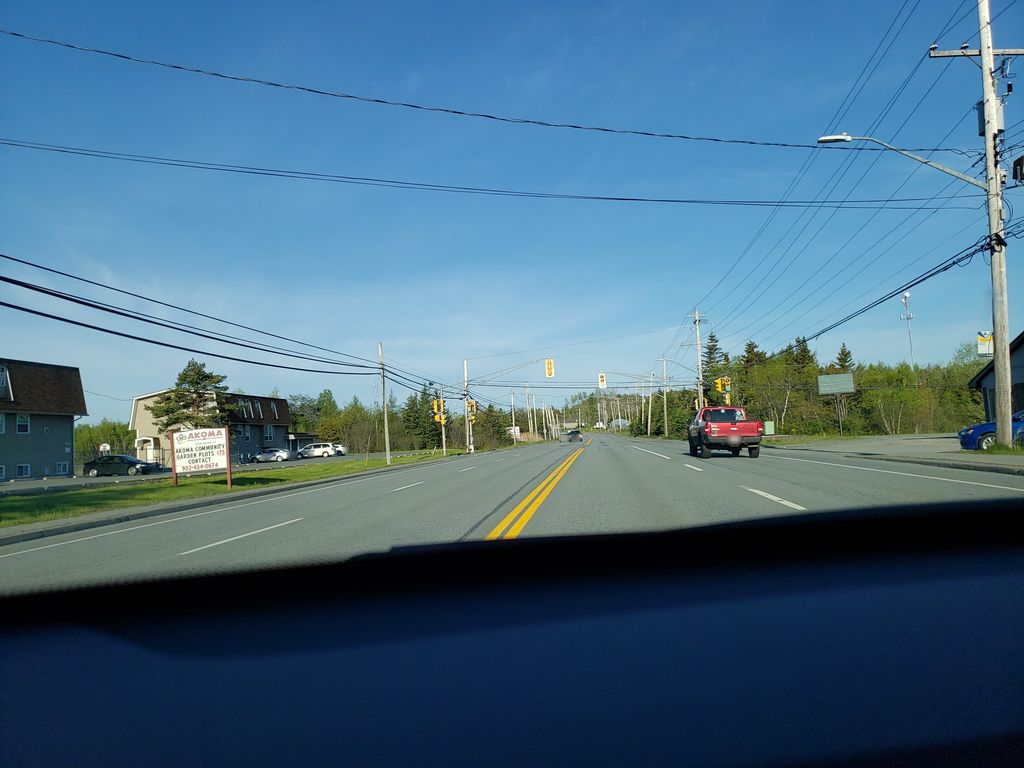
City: halifax